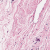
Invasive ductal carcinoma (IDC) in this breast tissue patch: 0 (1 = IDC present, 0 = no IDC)